Question: Just wondering if anyone can recommend a good loading HUD for a SPA based html page (written in asp.net mvc)?
Being a SPA based web app I want to be able to give user some type of UI based feedback while the client side page's data is being loaded into the page. I like the HUD in the new Windows Azure portal. Here is a snapshot of it (hard to see in snapshot, but the image in the center spins until page contents is loaded):

Any advice would be appreciated.
Thanks
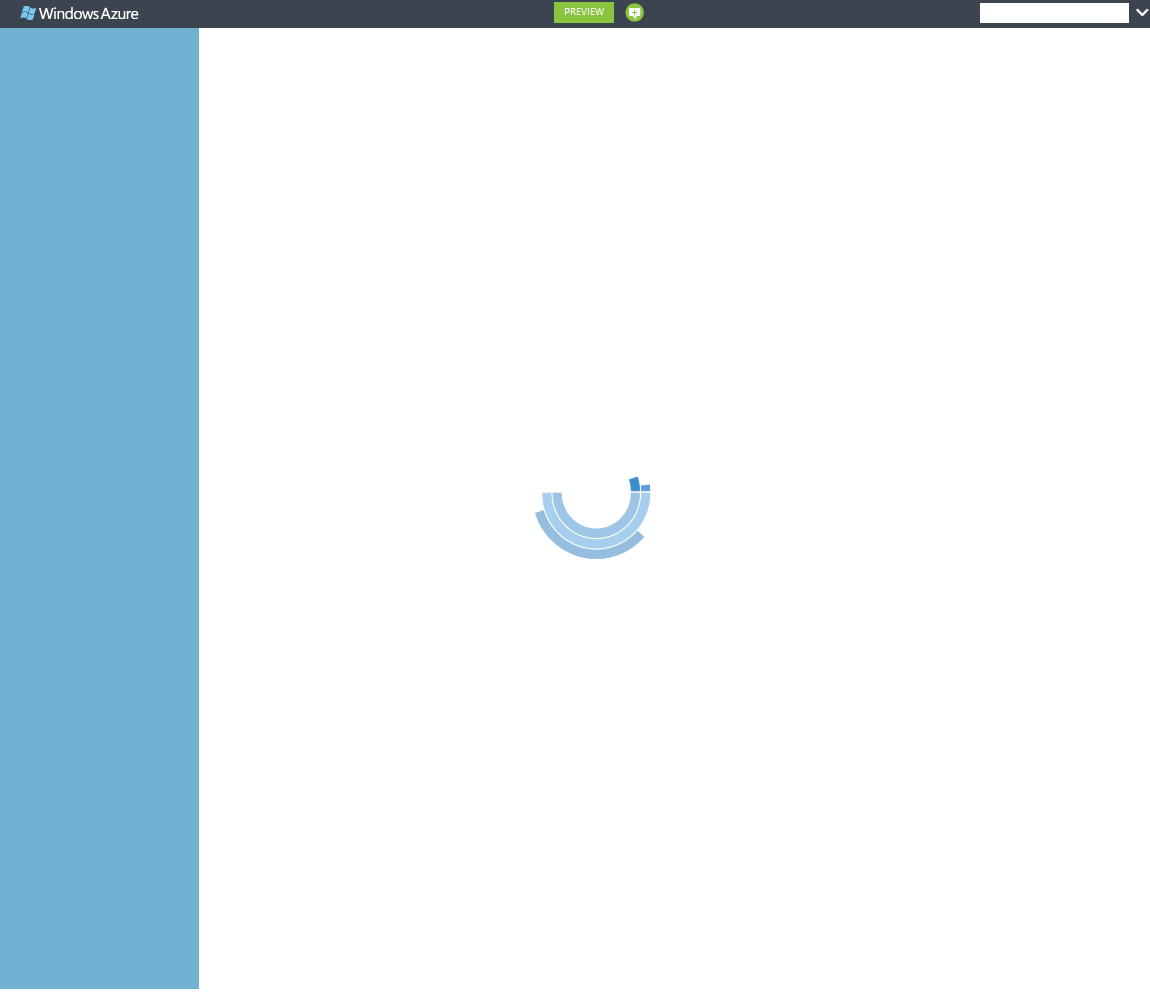
Answer: There's a good selection over @ <URL> and